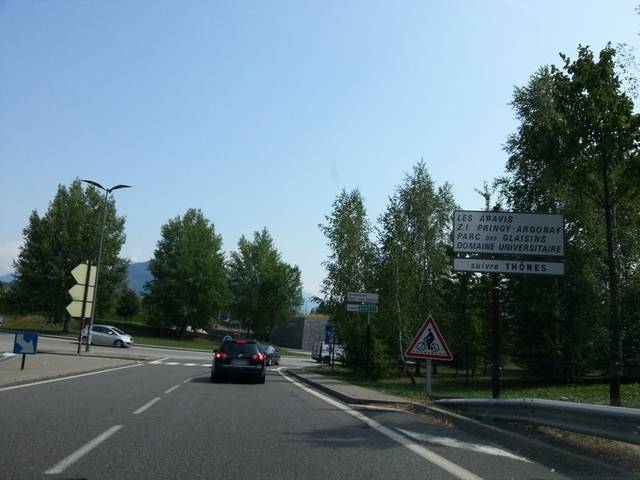
Region: France
Coordinates: 45.938, 6.117